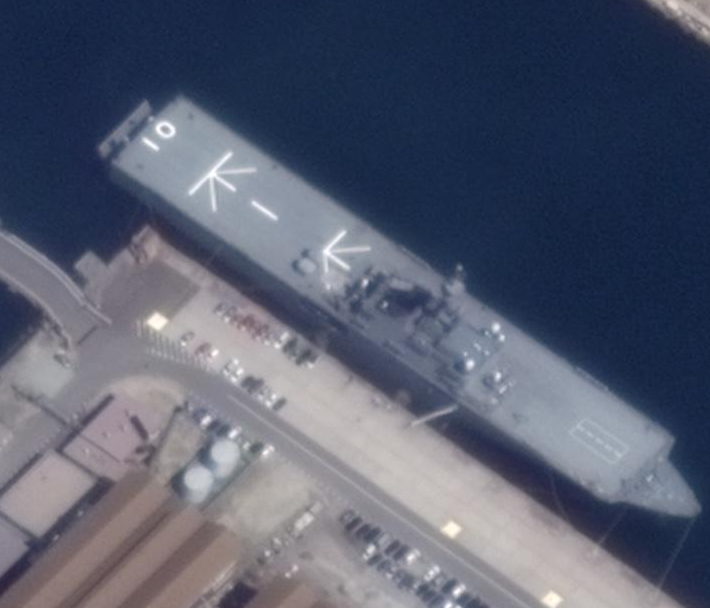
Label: Osumi-class_landing_ship